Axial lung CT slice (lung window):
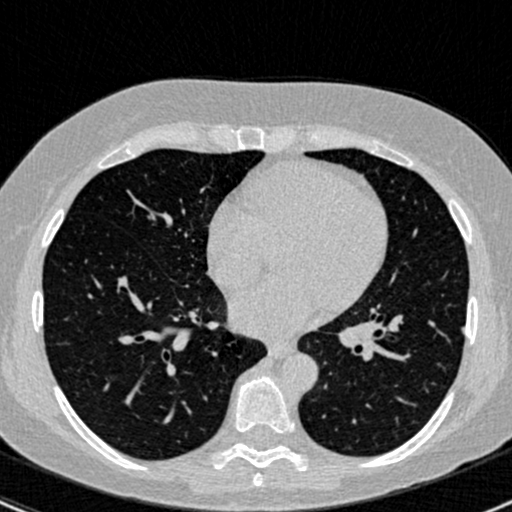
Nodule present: no